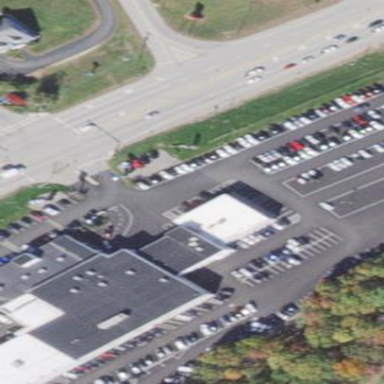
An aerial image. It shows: Building housing car shop.